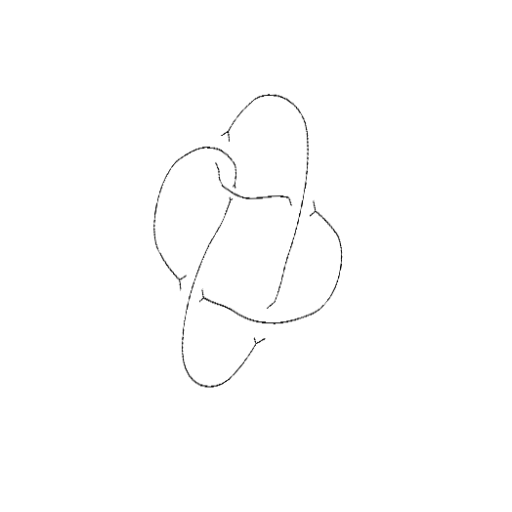
Crossing number: 5